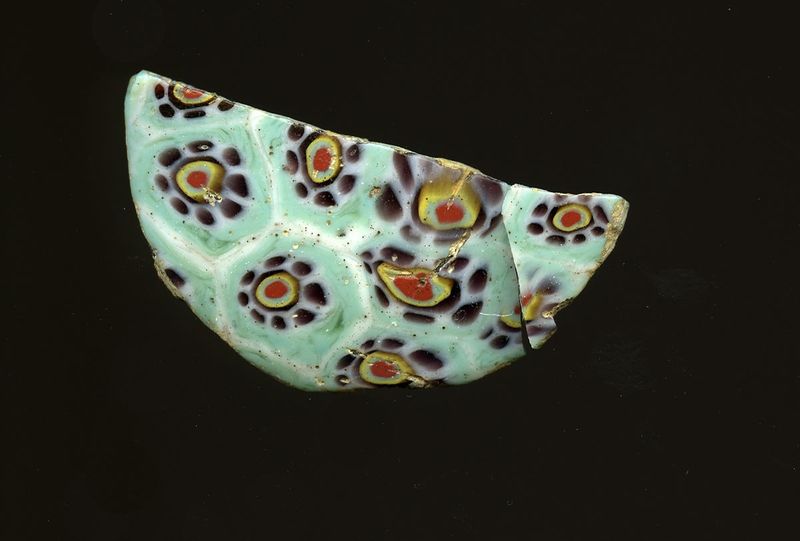
Titel: Fragment eines Gefäßes
Standort: Hamburg
Institution: Museum für Kunst und Gewerbe Hamburg
Schlagwörter: glas, antike, technik, fragment, kaiserzeit, aufbewahrung, blumenornamente, schankgeschirr, gefäß, behälter, frühe kaiserzeit, prinzipat, römische, millefiori, mittlere, späte